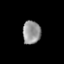
Tissue: lung
Cell type: Smooth muscle cells
Senescence score: 0.5565
Nuclear area (px): 411
Mean DAPI intensity: 147.421